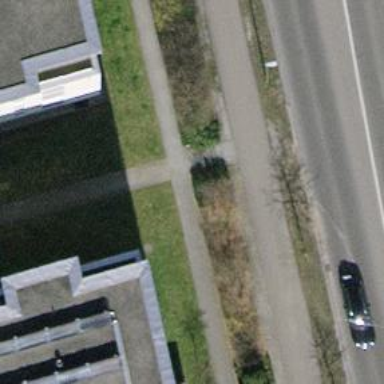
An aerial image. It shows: Sidewalk.